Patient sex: M
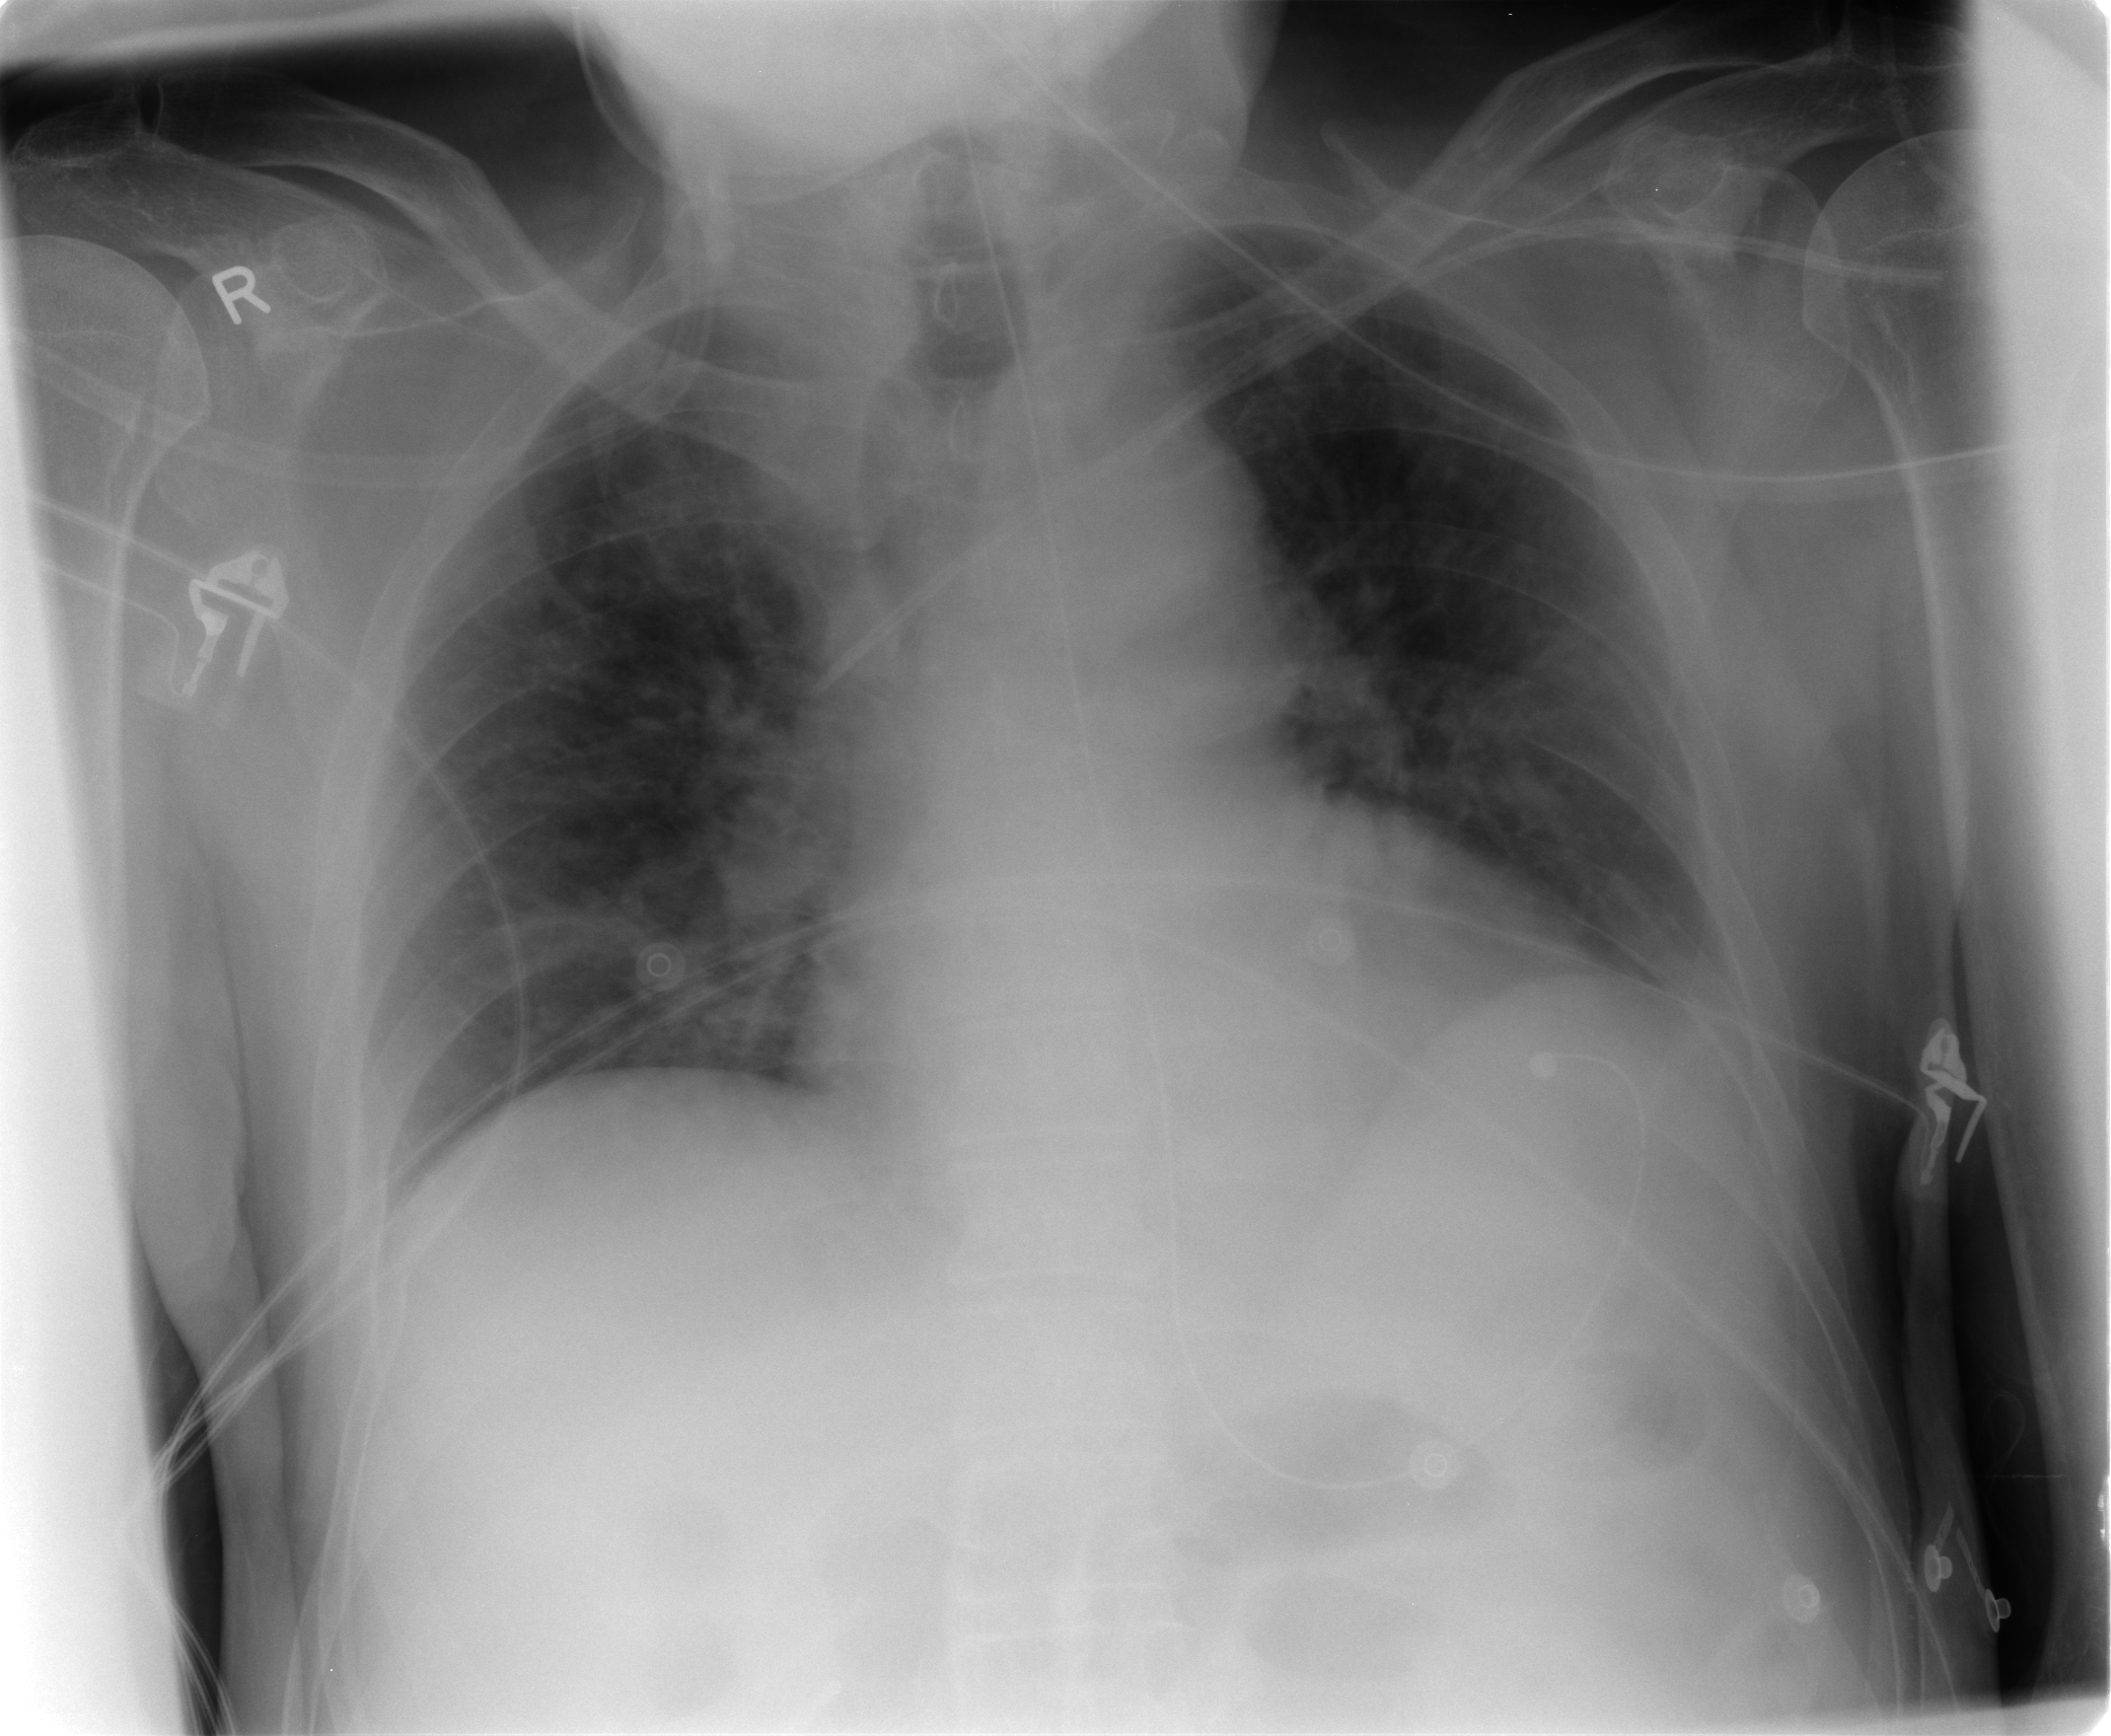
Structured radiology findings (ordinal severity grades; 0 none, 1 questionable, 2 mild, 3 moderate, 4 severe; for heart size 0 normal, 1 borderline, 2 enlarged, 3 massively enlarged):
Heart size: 2
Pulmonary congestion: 2
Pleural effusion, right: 0
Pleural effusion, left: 0
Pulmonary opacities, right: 0
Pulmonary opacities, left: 0
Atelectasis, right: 0
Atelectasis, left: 2